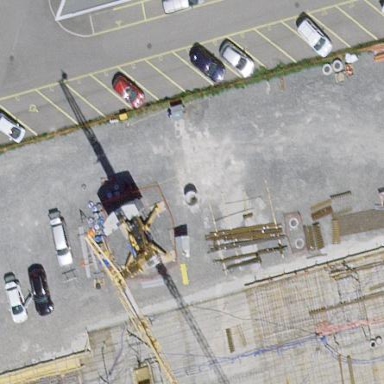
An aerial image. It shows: Parking area with asphalt surface.